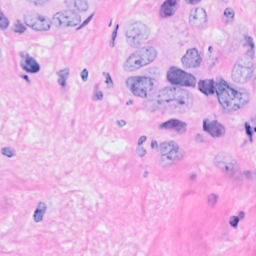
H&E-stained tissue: Breast